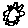
Label: sun